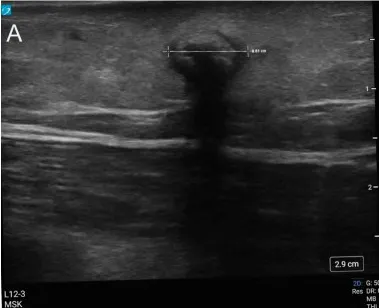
POCUS images of the myiasis viewed in short axis.
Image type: radiology (ultrasound)